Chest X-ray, AP view. Patient: 40 years old, sex M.
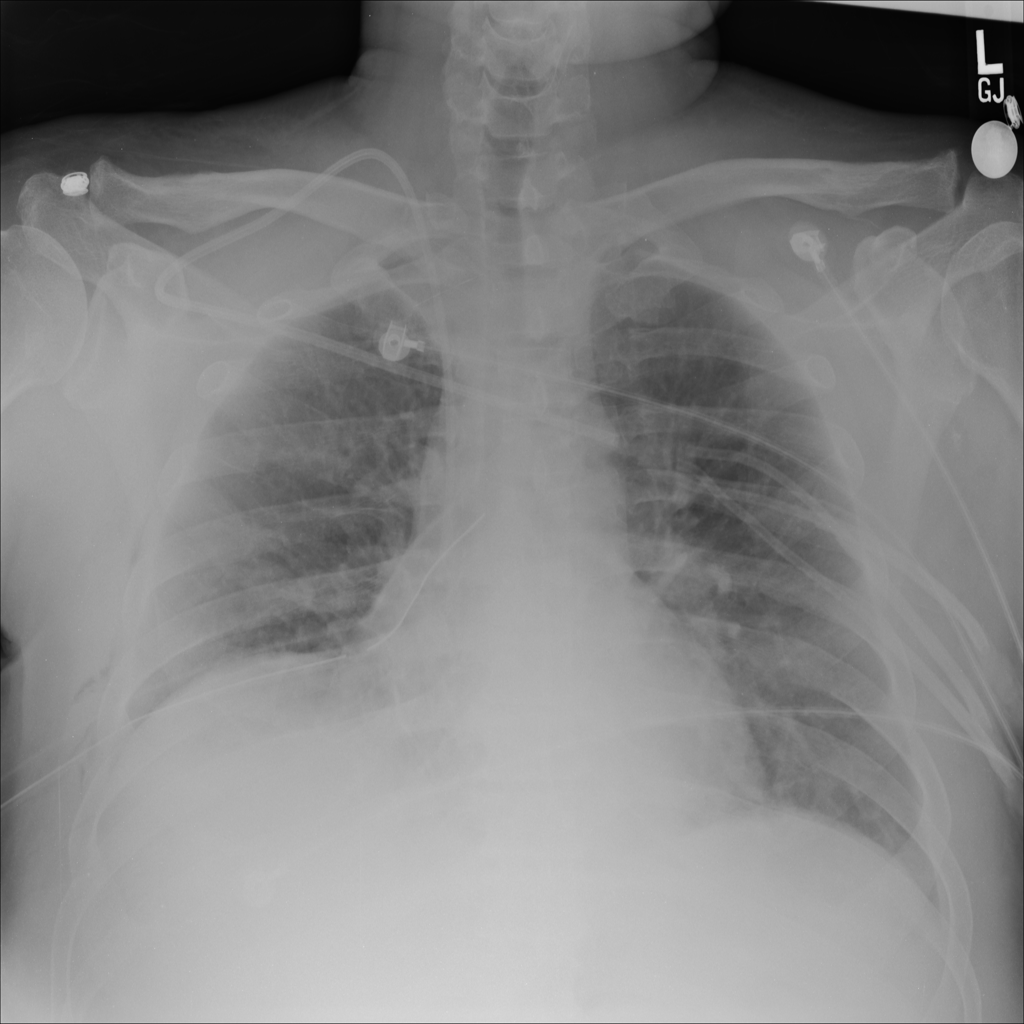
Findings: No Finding